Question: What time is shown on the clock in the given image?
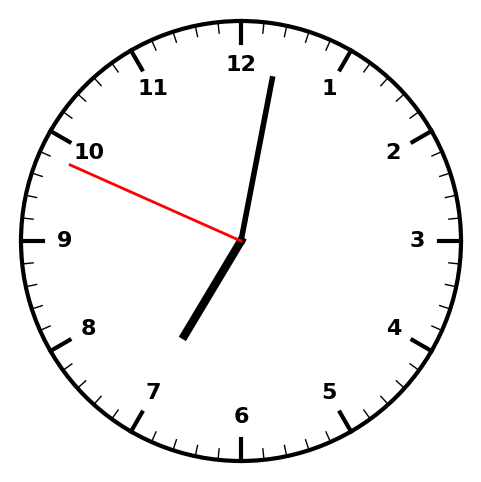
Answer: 07:01:49